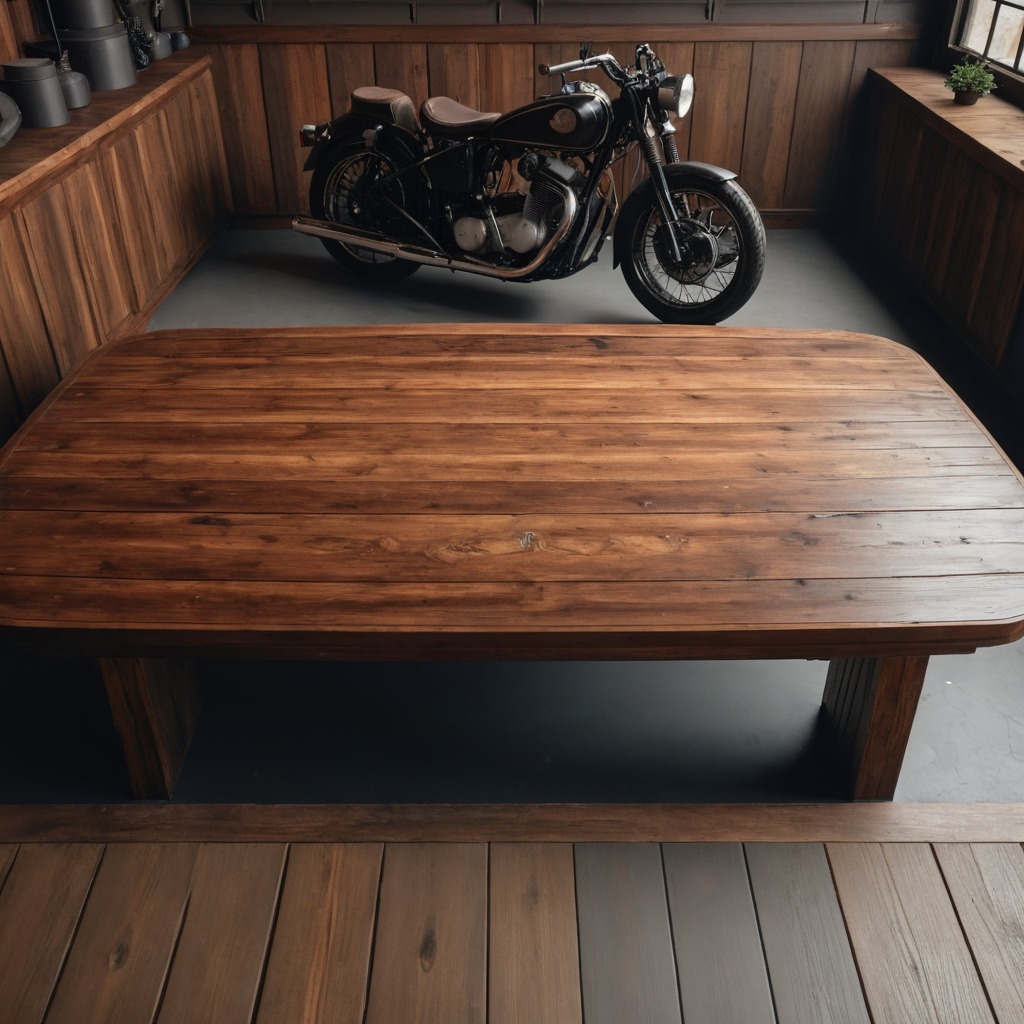
A metal nut is lying on a wooden table in a vintage motorcycle garage.